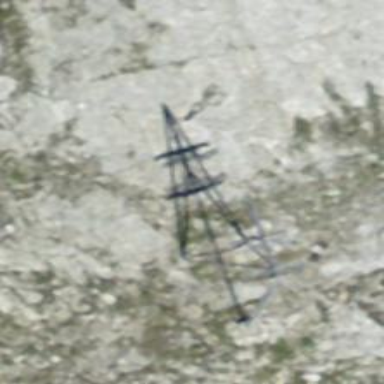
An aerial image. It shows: Pylon for aerialway.